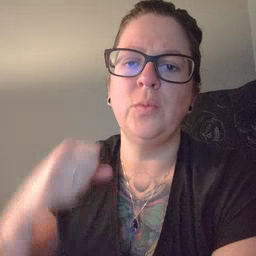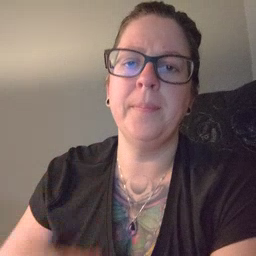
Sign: drop